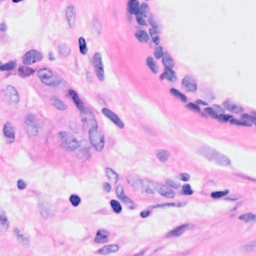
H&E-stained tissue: Breast